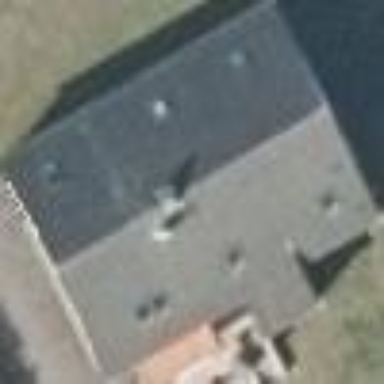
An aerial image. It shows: Simple and straightforward house.